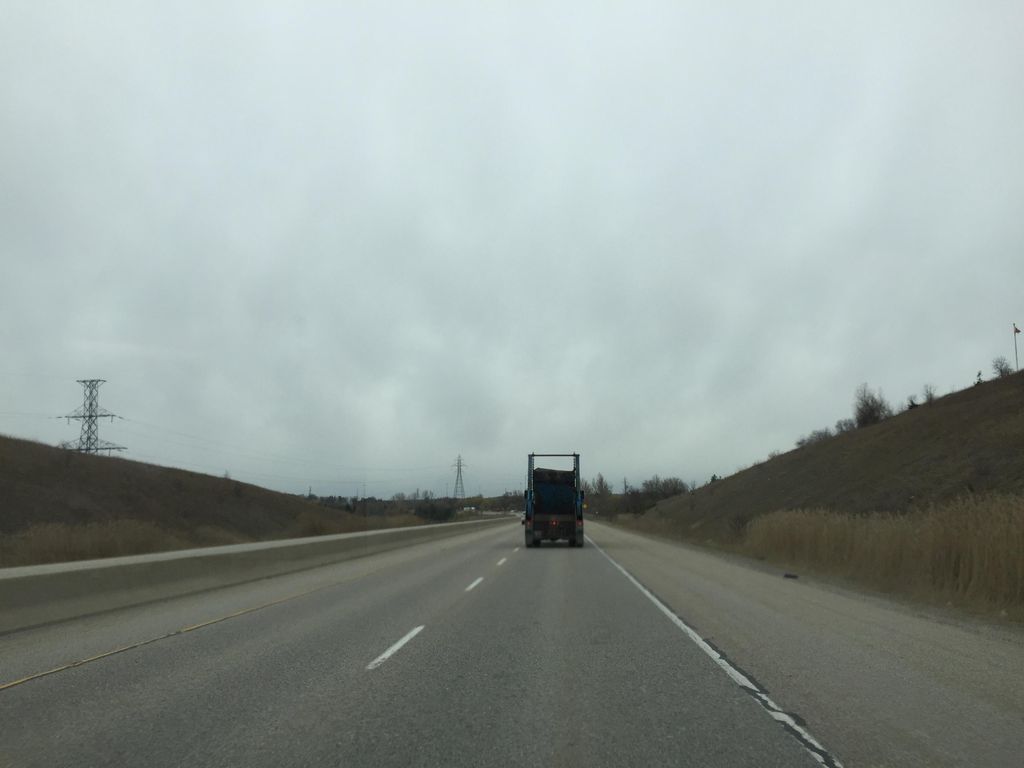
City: kitchener-waterloo